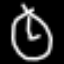
Label: clock